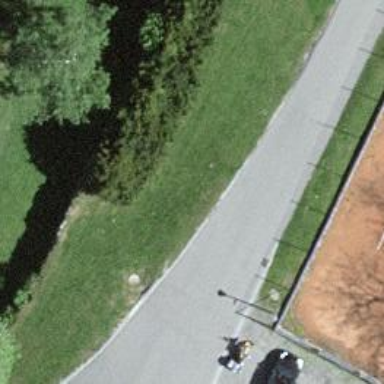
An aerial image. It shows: Blue bench.